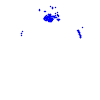
Particle: kaon